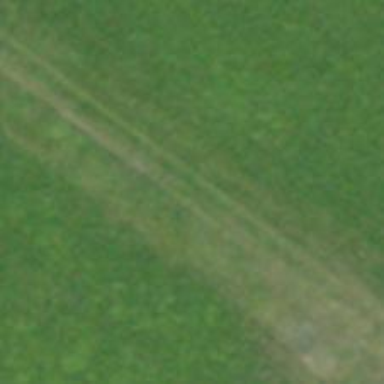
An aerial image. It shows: Unpaved track with grade5 tracktype.